Question: I am trying to select from a table where a field name like P & L but I am getting prompted for Substitution variable. Is there a way to fire that query without the Substitution variable and get the same results?
My select Statement:
'''
select * from student_master_table where STU_MIDDLE_NAME like '%P & L%';
'''
SqlDeveloper Prompt:

Please help.
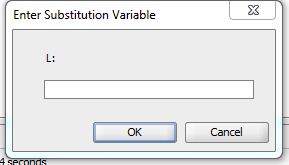
Answer: The simpliest way is to break string in two strings:
'''
select * from student_master_table where STU_MIDDLE_NAME like '%P &'||' L%';
'''